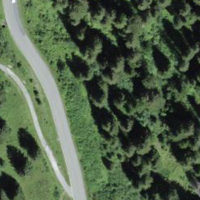
EUNIS habitat code: 43
Species observed at this site:
Pimpinella major